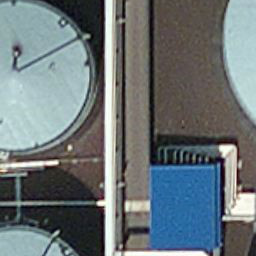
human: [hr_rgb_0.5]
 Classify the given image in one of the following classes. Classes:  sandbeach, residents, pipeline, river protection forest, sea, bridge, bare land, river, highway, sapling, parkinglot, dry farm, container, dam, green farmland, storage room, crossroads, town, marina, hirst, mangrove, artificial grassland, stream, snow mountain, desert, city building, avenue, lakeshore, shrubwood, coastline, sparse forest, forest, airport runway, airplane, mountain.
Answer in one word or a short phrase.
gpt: storage room